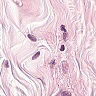
Metastatic tissue present: no